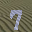
Label: 7